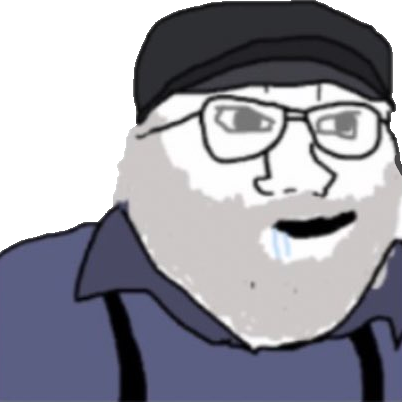
Label: 5_Brainlet